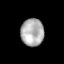
Tissue: lung
Cell type: Endothelial cells
Senescence score: 0.6034
Nuclear area (px): 618
Mean DAPI intensity: 175.969